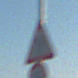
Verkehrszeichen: EinseitigVerengteFahrbahnLinks
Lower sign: Geschwindigkeit5
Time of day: SunriseSunset
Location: Outdoor (RoadRail)
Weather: Clear
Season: NotSpecified
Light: Natural